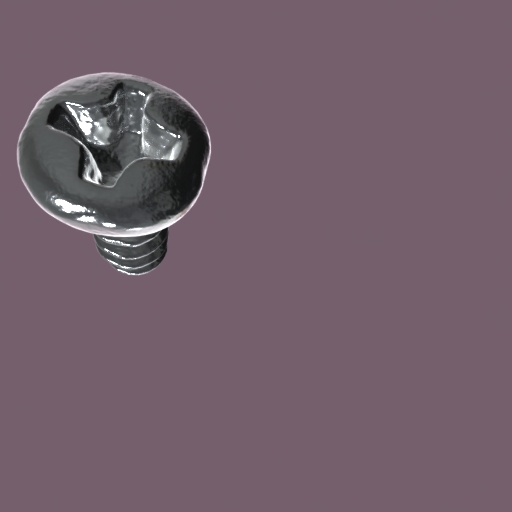
Label: screw